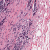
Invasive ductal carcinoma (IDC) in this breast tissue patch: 1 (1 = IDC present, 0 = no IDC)